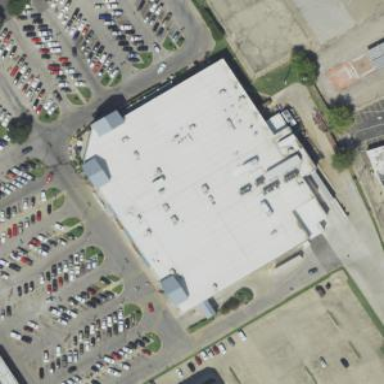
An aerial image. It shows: Supermarket building.